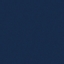
Land use / land cover: SeaLake